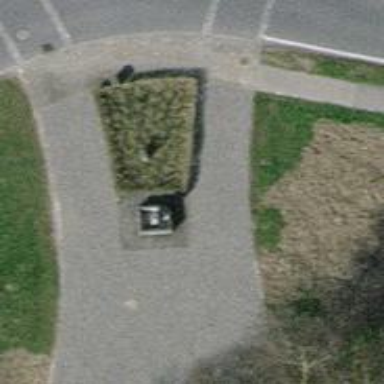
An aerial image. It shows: Fountain.